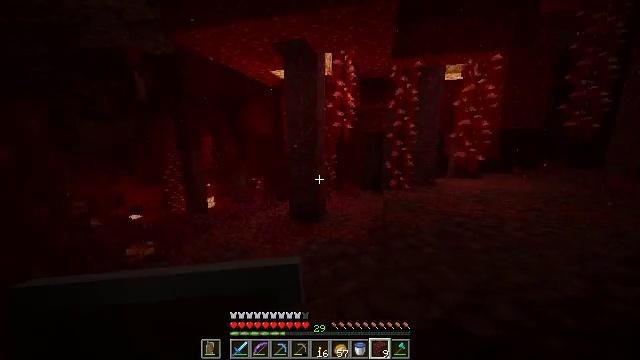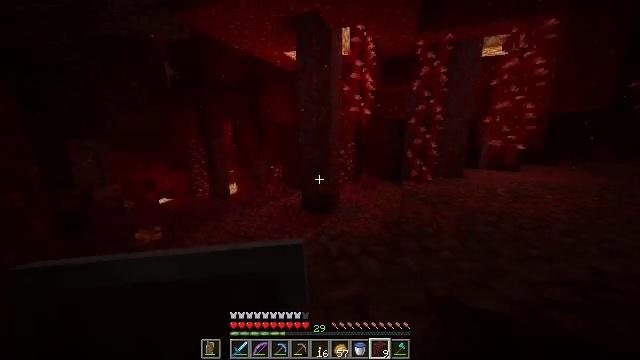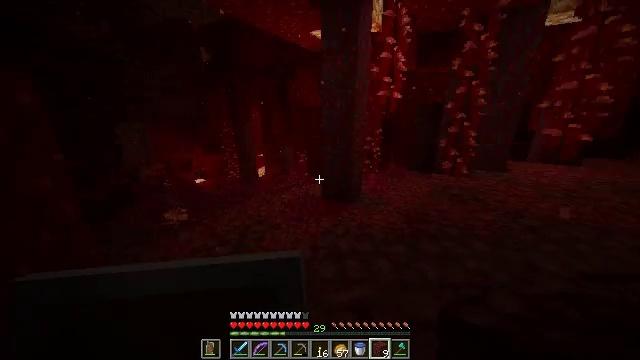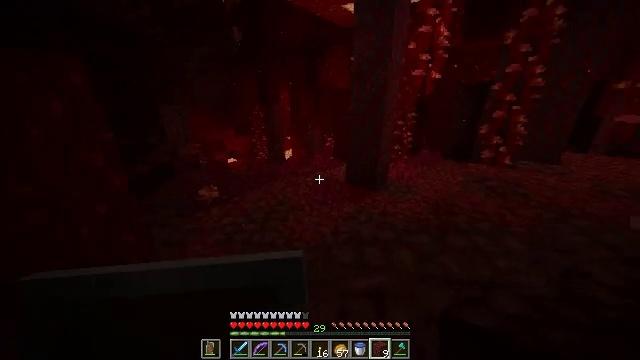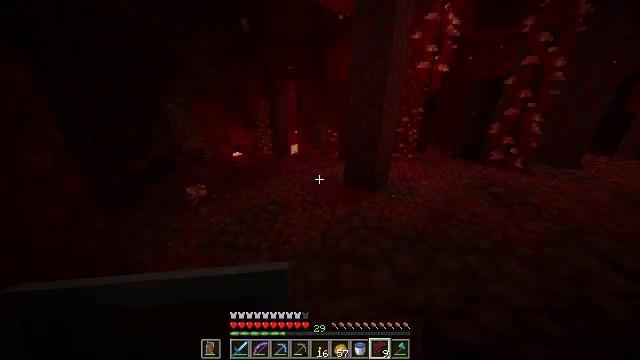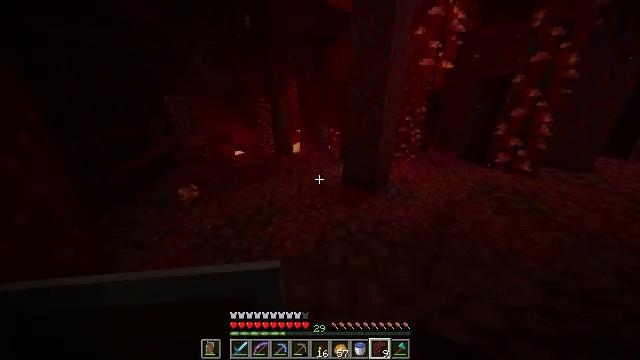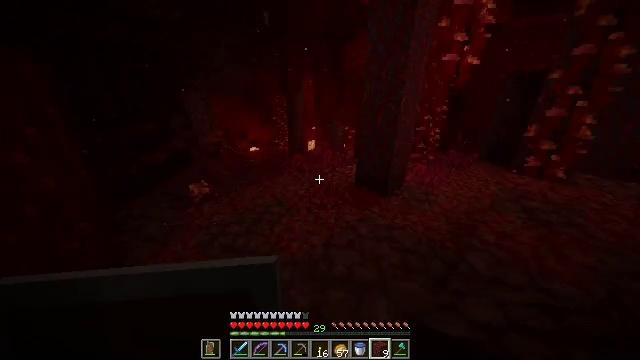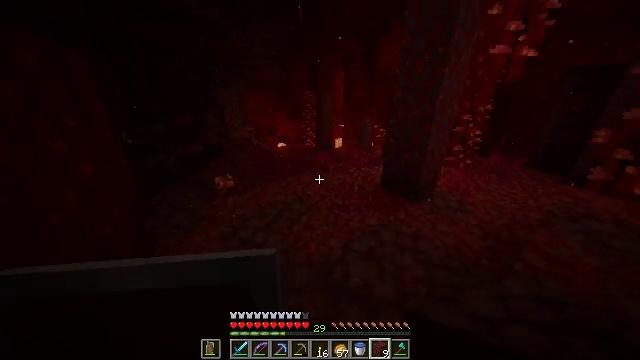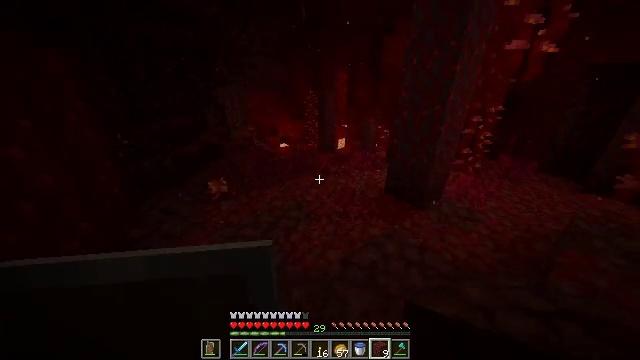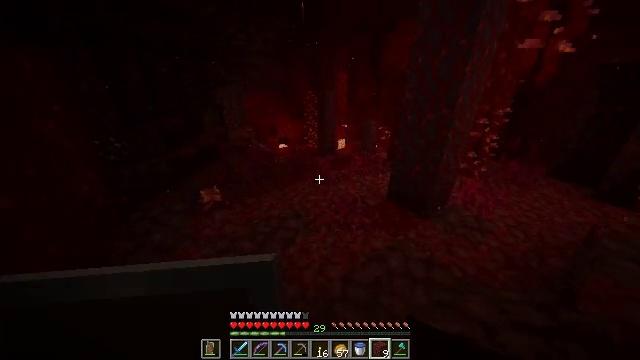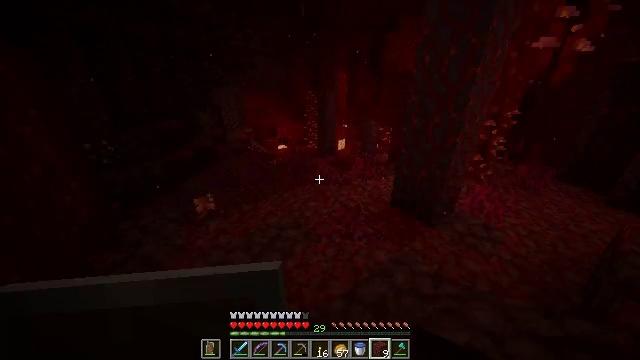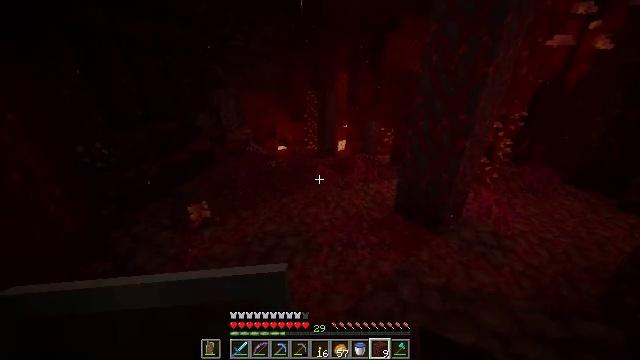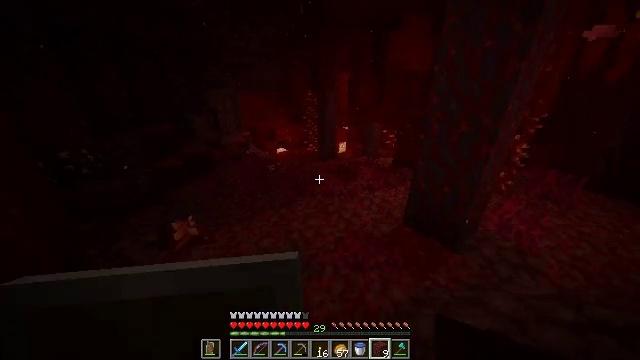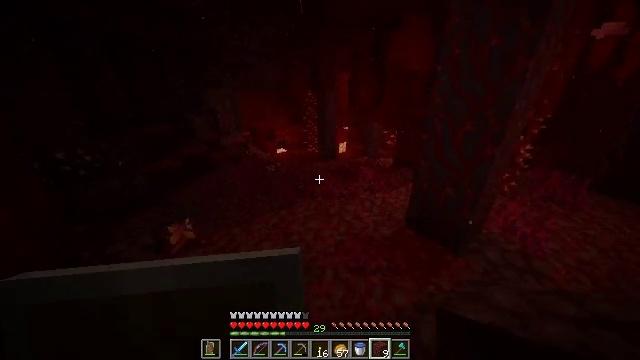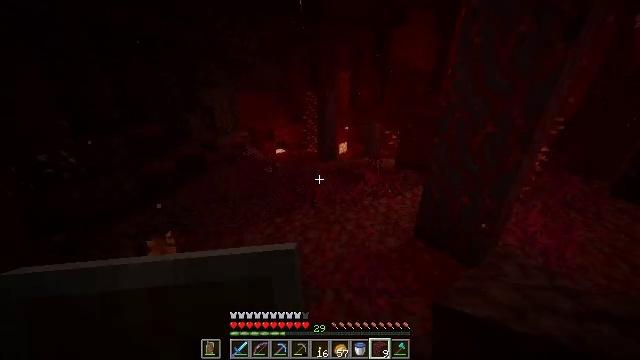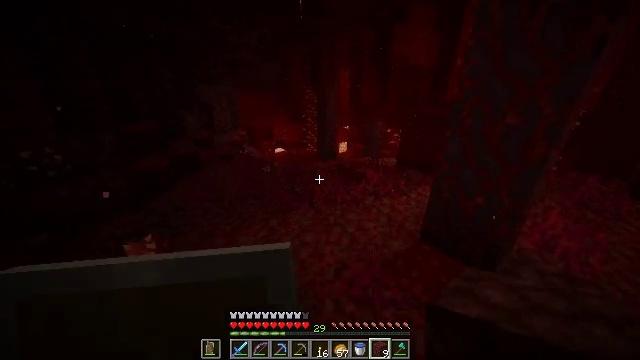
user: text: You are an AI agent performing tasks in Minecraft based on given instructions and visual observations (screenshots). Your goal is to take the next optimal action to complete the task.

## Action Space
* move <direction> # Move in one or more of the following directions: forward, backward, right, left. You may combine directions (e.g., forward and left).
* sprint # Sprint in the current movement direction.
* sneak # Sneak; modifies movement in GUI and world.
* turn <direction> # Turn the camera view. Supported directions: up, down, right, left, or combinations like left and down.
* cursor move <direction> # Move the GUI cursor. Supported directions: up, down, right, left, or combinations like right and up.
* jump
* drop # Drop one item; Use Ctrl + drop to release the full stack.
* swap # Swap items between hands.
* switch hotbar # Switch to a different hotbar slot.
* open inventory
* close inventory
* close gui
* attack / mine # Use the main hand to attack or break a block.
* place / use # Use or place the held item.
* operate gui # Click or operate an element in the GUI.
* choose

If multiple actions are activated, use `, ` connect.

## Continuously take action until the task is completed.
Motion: motion action
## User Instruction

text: Gather crimson stem from a crimson forest.
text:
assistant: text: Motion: move forward and move right, turn left and down
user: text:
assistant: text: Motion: move forward and move right, turn left and down
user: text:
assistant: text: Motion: move forward and move right, turn left and down
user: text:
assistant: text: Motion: move forward and move right, turn left and down
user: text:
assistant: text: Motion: move forward, turn left
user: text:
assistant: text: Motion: move forward, turn left
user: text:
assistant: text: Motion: move forward, turn left
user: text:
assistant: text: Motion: move forward
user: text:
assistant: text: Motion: move forward
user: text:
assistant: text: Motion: move forward
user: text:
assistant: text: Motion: move forward
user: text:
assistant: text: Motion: move forward
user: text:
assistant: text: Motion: move forward
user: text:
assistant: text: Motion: move forward
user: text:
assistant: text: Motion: move forward
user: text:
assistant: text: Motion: move forward, turn left and up
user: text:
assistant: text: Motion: move forward, turn left
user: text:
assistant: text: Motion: move forward, turn left
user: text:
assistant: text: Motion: move forward
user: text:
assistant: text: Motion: move forward
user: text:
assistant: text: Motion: move forward
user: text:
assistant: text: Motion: move forward
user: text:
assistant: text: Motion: move forward
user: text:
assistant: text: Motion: move forward
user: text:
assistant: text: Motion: move forward, turn left and up
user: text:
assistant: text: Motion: move forward, turn right and up
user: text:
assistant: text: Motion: turn right and up
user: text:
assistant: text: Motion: turn right
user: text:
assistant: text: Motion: turn right
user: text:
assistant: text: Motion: turn right